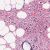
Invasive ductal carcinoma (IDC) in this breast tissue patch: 1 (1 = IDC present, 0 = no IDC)